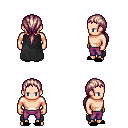
a pixel art fantasy rpg character, male body template, human, light skin, black cape, magenta pants, white blonde ponytail hairstyle, black slippers, four views (front, back, left, right), 2x2 character sprite sheet, small pixel art, hard edges, no anti-aliasing